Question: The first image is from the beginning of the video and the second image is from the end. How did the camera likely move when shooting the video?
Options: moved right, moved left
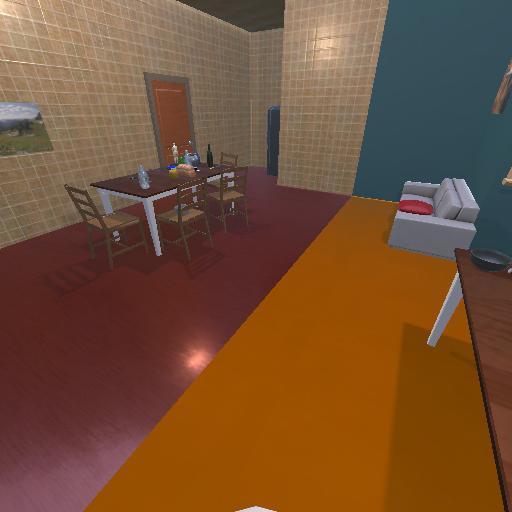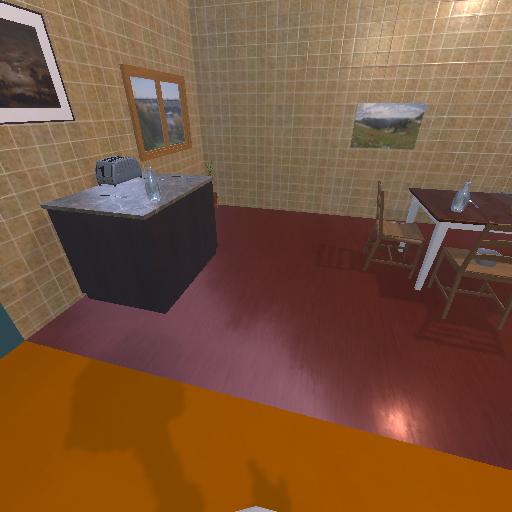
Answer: moved right